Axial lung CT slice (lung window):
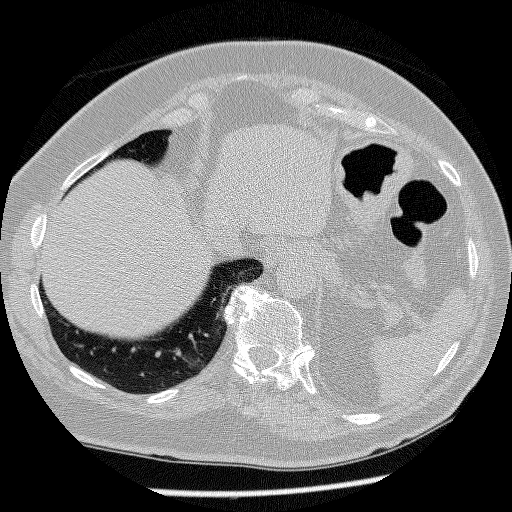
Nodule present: no